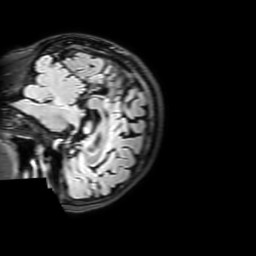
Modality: FLAIR
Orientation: sagittal
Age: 62
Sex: female
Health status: ill
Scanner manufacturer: philips
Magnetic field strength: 3 T
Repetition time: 4.8 s
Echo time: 0.2993 s